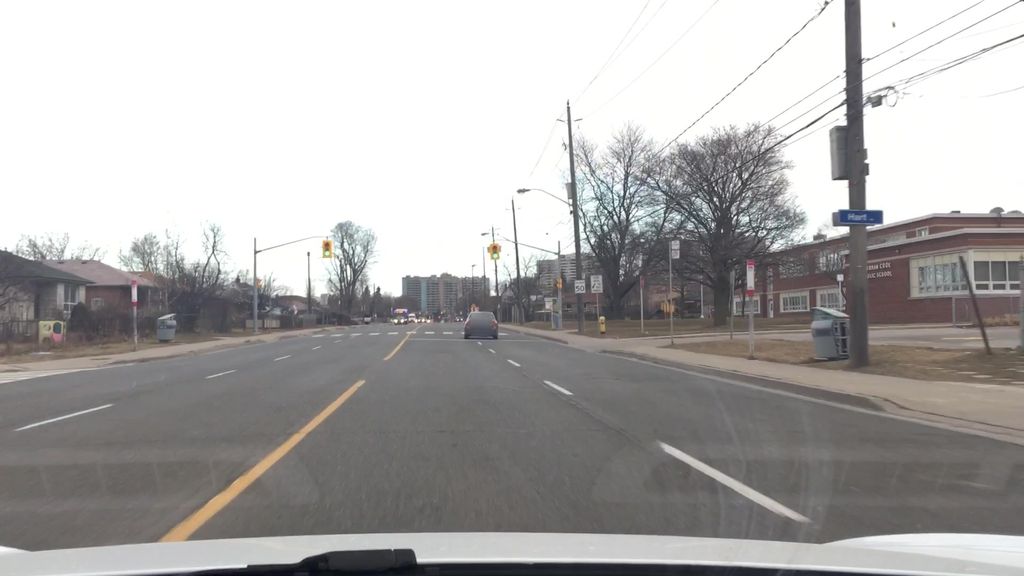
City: toronto